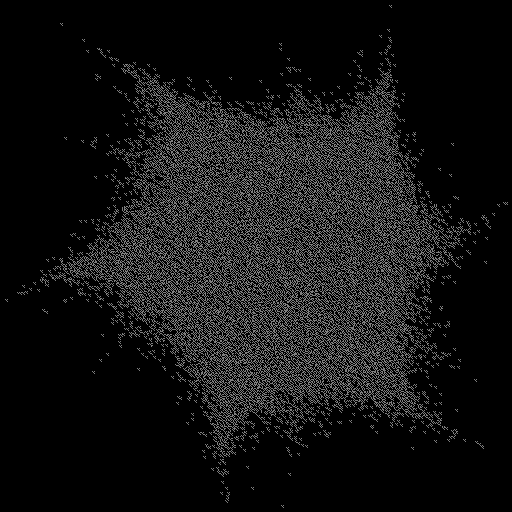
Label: bedder